Часть A. Измерения Разделите выданный вам порошок на 5 примерно равных частей, разложите эти порции на отдельные бумажки. Измерьте массу каждой порции, подпишите ее на бумажках. Налейте в пластиковую мензурку $30 ~мл$ воды. Измерьте ее температуру $t_0$.
Последовательно засыпайте в мензурку приготовленные вами порции соли. После добавления каждой порции тщательно (но аккуратно) перемешивайте раствор термометром до полного растворения. Измерьте температуру раствора после растворения каждой порции $t_1, t_2,... t_5,$ а также моменты времени $\tau_1, \tau_2, ... \tau_5$, в которые вы закончили растворение каждой порции (секундомер надо запустить сразу после того, как вы засыпали первую порцию).
Часть B. Расчеты
Сразу после того, как растворилась последняя порция, запустите секундомер снова и измерьте зависимость температуры раствора от времени в процессе остывания.
Постройте график зависимости температуры раствора от времени в процессе остывания. Считая (конечно, приближенно), что полученная зависимость линейная, определите коэффициент наклона графика $K$. Какой физический смысл имеет этот коэффициент?
Постройте график измеренной зависимости температуры раствора от массы растворенной соли.
Рассчитайте, каковы бы были температуры раствора (после растворения очередной порции соли), если бы не было потерь в окружающую среду. Постройте график зависимости рассчитанных температур от массы растворенной соли.
Рассчитайте, какое количество теплоты выделяется при растворении $1 ~грамма$ хлорида кальция в воде.
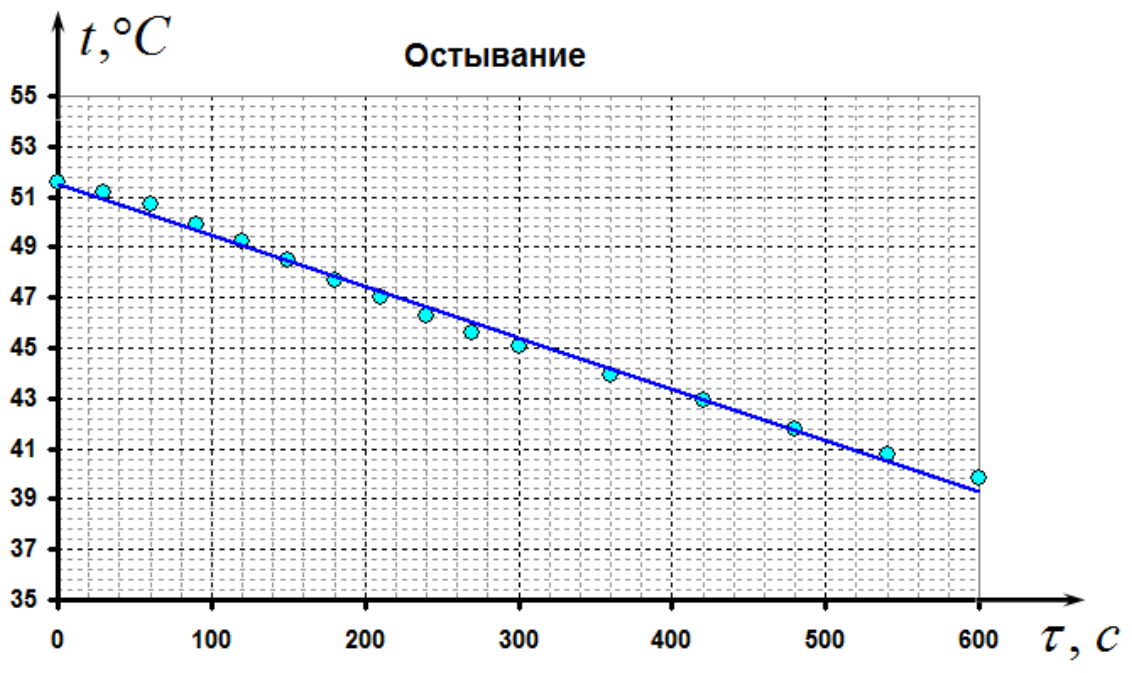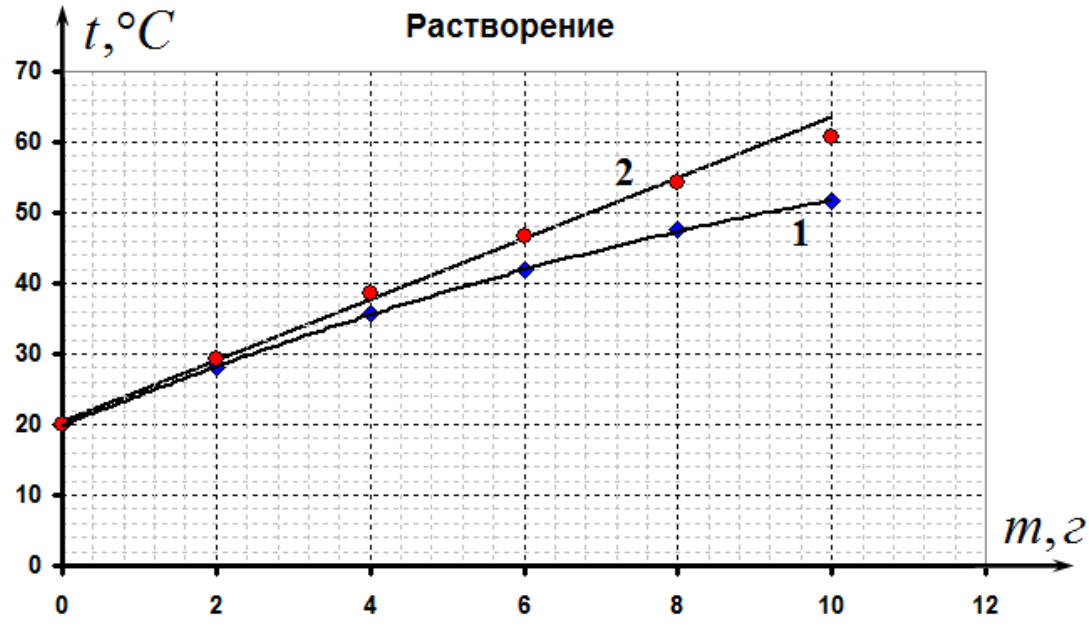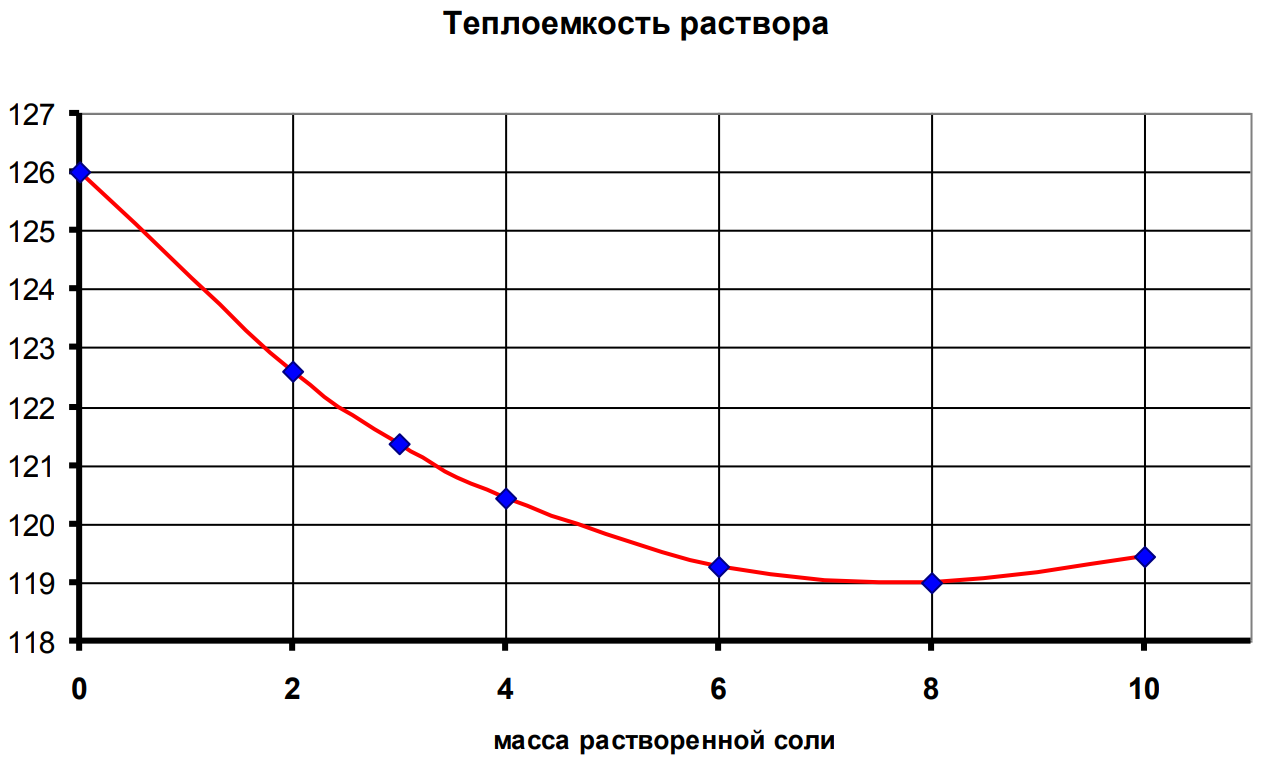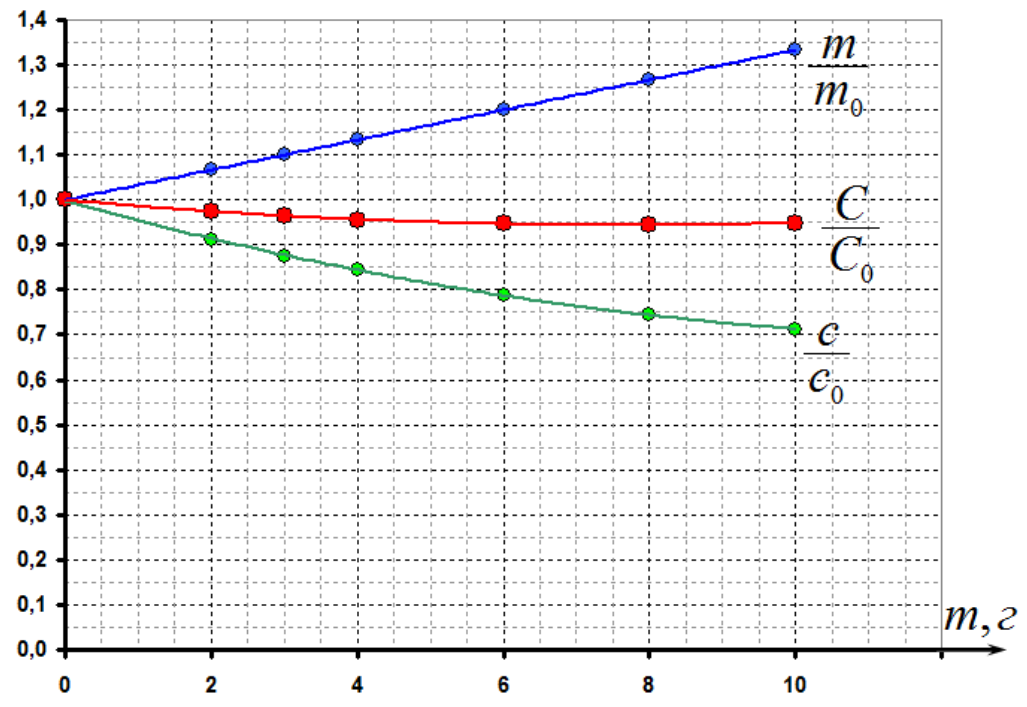
Последовательно засыпайте в мензурку приготовленные вами порции соли. После добавления каждой порции тщательно (но аккуратно) перемешивайте раствор термометром до полного растворения. Измерьте температуру раствора после растворения каждой порции $t_1, t_2,... t_5,$  а также моменты времени $\tau_1, \tau_2, ... \tau_5$, в которые вы закончили растворение каждой порции (секундомер надо запустить сразу после того, как вы засыпали первую порцию).
Решение: В таблице ниже представлены результаты измерений температуры раствора от массы растворенного хлорида кальция, а также времена окончания растворения очередной порции соли. | $m,~г$ | 0 | 2 | 4 | 6 | 8 | 10 | | --- | --- | --- | --- | --- | --- | --- | | $t,~^\circ \mathrm C$ | 20 | 28 | 35.6 | 41.8 | 47.7 | 51.6 | | $\tau,~с$ | 0 | 64 | 144 | 241 | 334 | 455 | | $t_1,~^\circ \mathrm C$ | 20.0 | 29.3 | 38.5 | 46.6 | 54.4 | 60.7 |
Ответ: | $m,~г$ | 0 | 2 | 4 | 6 | 8 | 10 | | --- | --- | --- | --- | --- | --- | --- | | $t,~^\circ \mathrm C$ | 20 | 28 | 35.6 | 41.8 | 47.7 | 51.6 | | $\tau,~с$ | 0 | 64 | 144 | 241 | 334 | 455 | | $t_1,~^\circ \mathrm C$ | 20.0 | 29.3 | 38.5 | 46.6 | 54.4 | 60.7 | Ответ: $m,~г$0246810$t,~^\circ \mathrm C$202835.641.847.751.6$\tau,~с$064144241334455$t_1,~^\circ \mathrm C$20.029.338.546.654.460.7

Сразу после того, как растворилась последняя порция, запустите секундомер снова и измерьте зависимость температуры раствора от времени в процессе остывания.
Решение: Результаты измерений зависимости температуры раствора от времени в процессе остывания приведены в таблице ниже: | $t,~^\circ\mathrm C$ | 51.6 | 51.2 | 50.7 | 49.9 | 49.2 | 48.5 | 47.7 | 47.0 | | --- | --- | --- | --- | --- | --- | --- | --- | --- | | $\tau,~с$ | 0 | 30 | 60 | 90 | 120 | 150 | 180 | 210 | | | | | | | | | | | | $t,~^\circ\mathrm C$ | 46.3 | 45.6 | 45.1 | 43.9 | 42.9 | 41.8 | 40.8 | 39.8 | | $\tau,~с$ | 240 | 270 | 300 | 360 | 420 | 480 | 540 | 600 |
Ответ: | $t,~^\circ\mathrm C$ | 51.6 | 51.2 | 50.7 | 49.9 | 49.2 | 48.5 | 47.7 | 47.0 | | --- | --- | --- | --- | --- | --- | --- | --- | --- | | $\tau,~с$ | 0 | 30 | 60 | 90 | 120 | 150 | 180 | 210 | | | | | | | | | | | | $t,~^\circ\mathrm C$ | 46.3 | 45.6 | 45.1 | 43.9 | 42.9 | 41.8 | 40.8 | 39.8 | | $\tau,~с$ | 240 | 270 | 300 | 360 | 420 | 480 | 540 | 600 | Ответ: $t,~^\circ\mathrm C$51.651.250.749.949.248.547.747.0$\tau,~с$0306090120150180210$t,~^\circ\mathrm C$46.345.645.143.942.941.840.839.8$\tau,~с$240270300360420480540600

Постройте график зависимости температуры раствора от времени в процессе остывания. Считая (конечно, приближенно), что полученная зависимость линейная, определите коэффициент наклона графика $K$. Какой физический смысл имеет этот коэффициент?
Решение: На графике проведена сглаживающая прямая линия. Видно, что она достаточно точно описывает экспериментальные данные. Коэффициент наклона этой прямой равен: Смысл этого коэффициента очевиден: на столько градусов остывает раствор за $1~ сек$. Эта величина может использоваться для приближенного учета потерь теплоты, выделившейся в процессе растворения. Отметим, что в данном приближении эта величина не зависит от температуры.
Ответ: На графике проведена сглаживающая прямая линия. Видно, что она достаточно точно описывает экспериментальные данные. Коэффициент наклона этой прямой равен:
Ответ: \[K=0.020~{{}^\circ \mathrm C}/{с}\]  Смысл этого коэффициента очевиден: на столько градусов остывает раствор за $1~ сек$. Эта величина может использоваться для приближенного учета потерь теплоты, выделившейся в процессе растворения. Отметим, что в данном приближении эта величина не зависит от температуры.

Постройте график измеренной зависимости температуры раствора от массы растворенной соли.
Решение: Эти результаты показаны на графике ниже:

Рассчитайте, каковы бы были температуры раствора (после растворения очередной порции соли), если бы не было потерь в окружающую среду. Постройте график зависимости рассчитанных температур от массы растворенной соли.
Решение: Для учета тепловых потерь можно использовать измеренные времена, сколько секунд прошло со времени начала нагревания. В предыдущей части мы нашли, что каждую секунду вода остывает на $K$, градусов, следовательно, при отсутствии потерь температура была бы выше, поэтому ожидаемые температуры в этом случае были бы равны:\[t_1=t+K{\tau} .\tag{2}\]В последней строке таблицы в п. A1 приведены эти рассчитанные температуры, они же представлены на графике в п. B2. Видно, что такой упрощенный учет потерь «спрямляет» полученную зависимость.

Рассчитайте, какое количество теплоты выделяется при растворении $1 ~грамма$ хлорида кальция в воде. Удельная теплоемкость воды $c=4.2~{Дж}/{(г\cdot град)}$. Считайте, что полная теплоемкость раствора не зависит от массы растворенной соли и равна теплоемкости чистой воды.

 Коэффициент наклона этого графика равен $K_2=4.3~{{}^\circ \mathrm C}/{г}$ и показывает, что при растворении $1 ~грамма$ использованной соли температура повышается на $4.3~{{}^\circ \mathrm C}$. Отсюда следует, что теплота, выделившаяся при растворении $1~ грамма$ соли, равна:

Ответ:

 \[q=K_2cm_0=4.3\cdot 4.2\cdot 30=540~Дж\tag{3}\]

	Здесь $m_0=30~г$ — масса воды, $c$ — ее удельная теплоемкость.Действительно теплоемкость раствора остается практически постоянной при добавлении соли. По табличным данным и эмпирическим формулам мы рассчитали зависимость теплоемкости от массы растворенного хлорида кальция для наших параметров.

 Нагляднее в относительных единицах:
Решение: Коэффициент наклона этого графика равен $K_2=4.3~{{}^\circ \mathrm C}/{г}$ и показывает, что при растворении $1 ~грамма$ использованной соли температура повышается на $4.3~{{}^\circ \mathrm C}$. Отсюда следует, что теплота, выделившаяся при растворении $1~ грамма$ соли, равна: Здесь $m_0=30~г$ — масса воды, $c$ — ее удельная теплоемкость. Действительно теплоемкость раствора остается практически постоянной при добавлении соли. По табличным данным и эмпирическим формулам мы рассчитали зависимость теплоемкости от массы растворенного хлорида кальция для наших параметров.  Нагляднее в относительных единицах:
Ответ: \[q=K_2cm_0=4.3\cdot 4.2\cdot 30=540~Дж\tag{3}\]  Здесь $m_0=30~г$ — масса воды, $c$ — ее удельная теплоемкость. Действительно теплоемкость раствора остается практически постоянной при добавлении соли. По табличным данным и эмпирическим формулам мы рассчитали зависимость теплоемкости от массы растворенного хлорида кальция для наших параметров.  Нагляднее в относительных единицах:
Темы:
E, Термодинамика, IEPhO, Теплота, Температура, Теплообмен, Химическая реакция